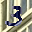
Label: 3